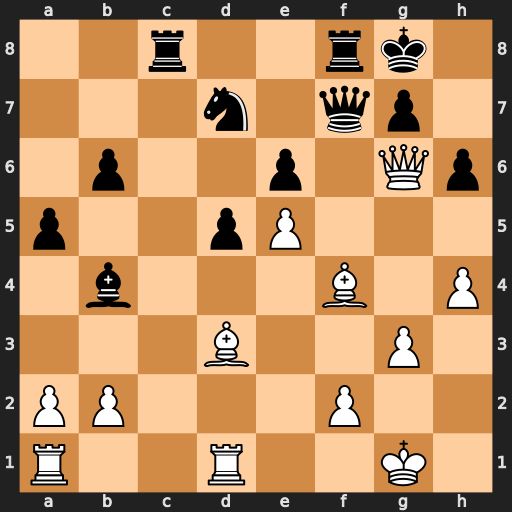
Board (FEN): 2r2rk1/3n1qp1/1p2p1Qp/p2pP3/1b3B1P/3B2P1/PP3P2/R2R2K1
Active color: w
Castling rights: -
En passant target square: -
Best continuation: Qh7#